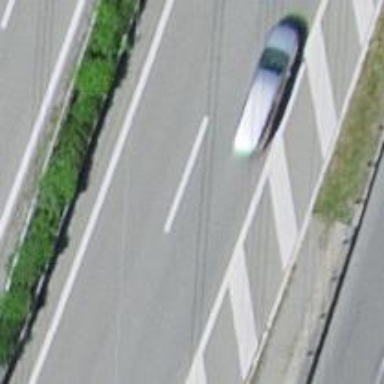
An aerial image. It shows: Asphalt bridge on motorway.